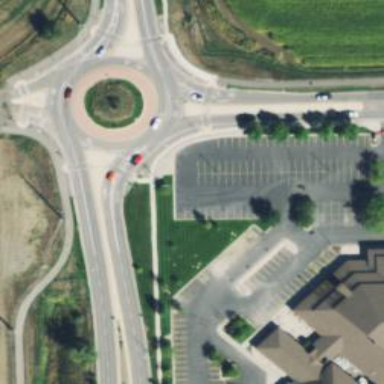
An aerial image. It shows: Primary highway intersecting roundabout.